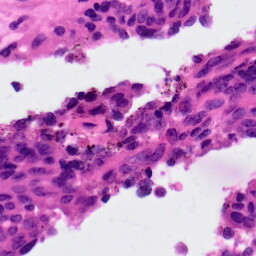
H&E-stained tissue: Ovarian